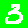
Digit: 3